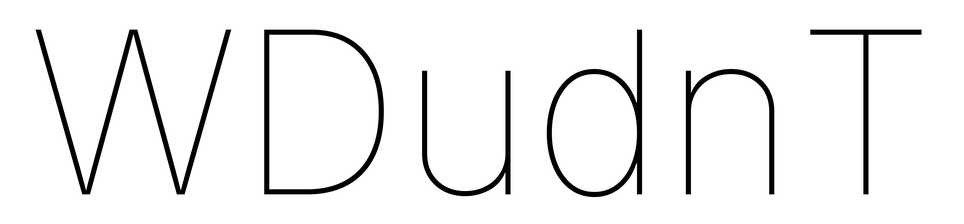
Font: Inter_Thin